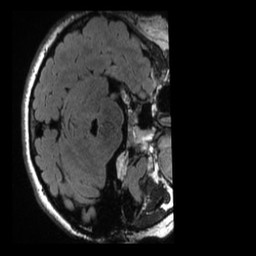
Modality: T1w
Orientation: axial
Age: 20
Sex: female